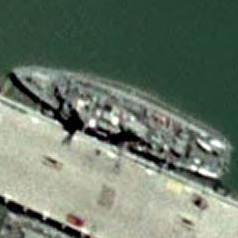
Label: destroyer